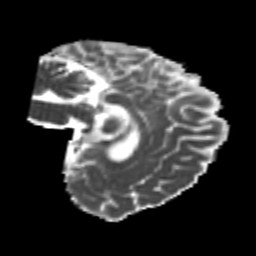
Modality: MD
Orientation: sagittal
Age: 26
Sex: female
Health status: healthy
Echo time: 0.074 s